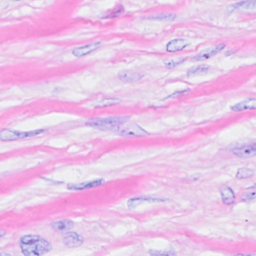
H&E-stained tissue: Breast